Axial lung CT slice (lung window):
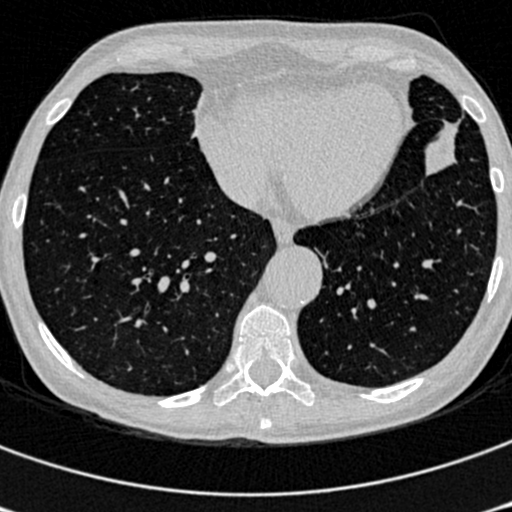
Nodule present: no